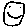
Label: smiley face